Question:
I want to change the settings so that i should get rid of these symbols..
So how can i do that in eclipse
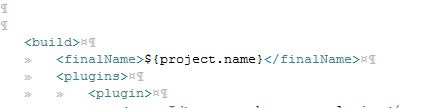
Answer: rightclick -> preferences -> uncheck 'show whitespace characters' -> ok